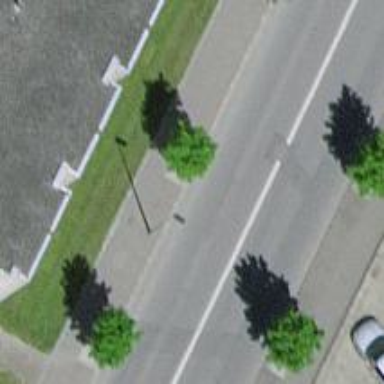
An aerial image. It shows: Avenue of broadleaved trees.